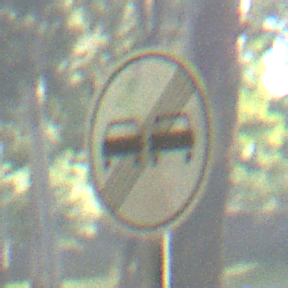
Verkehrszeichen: EndeUeberholverbot
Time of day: MorningAfternoon
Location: Outdoor (Nature)
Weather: Clear
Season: NotSpecified
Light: Natural